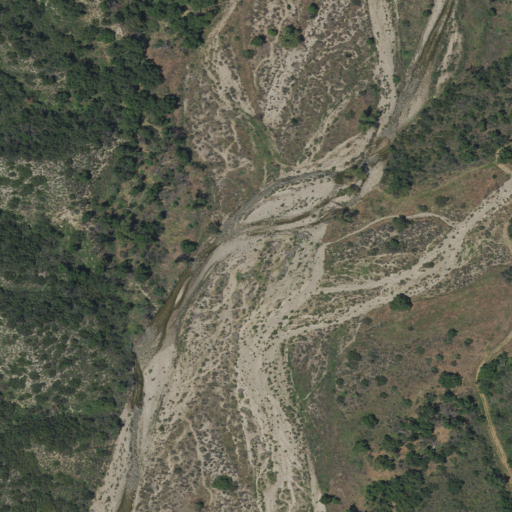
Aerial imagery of valley in California named Lucas Canyon containing shrub, herbaceous wetlands, woody wetlands, barren land, and open development